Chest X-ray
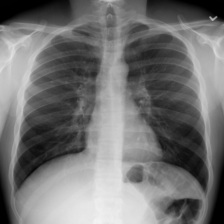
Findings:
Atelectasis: negative
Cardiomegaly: negative
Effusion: negative
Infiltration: positive
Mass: negative
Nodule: negative
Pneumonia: negative
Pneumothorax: negative
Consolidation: negative
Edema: negative
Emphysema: negative
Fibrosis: negative
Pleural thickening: negative
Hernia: negative